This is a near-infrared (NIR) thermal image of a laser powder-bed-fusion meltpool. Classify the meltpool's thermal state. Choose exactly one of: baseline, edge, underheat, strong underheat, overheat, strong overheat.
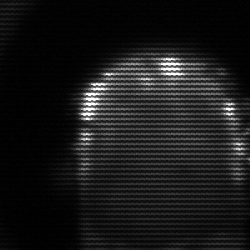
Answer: baseline